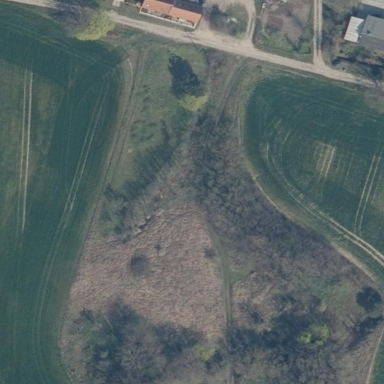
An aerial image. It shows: Open area covered with grass.